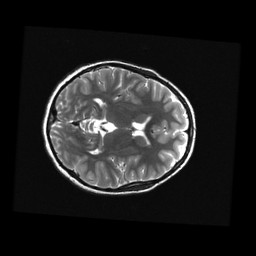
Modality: T2w
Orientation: axial
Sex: female
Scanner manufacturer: ge
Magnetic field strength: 3 T
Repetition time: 5 s
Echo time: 0.101 s